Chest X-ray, AP view. Patient: 72 years old, sex M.
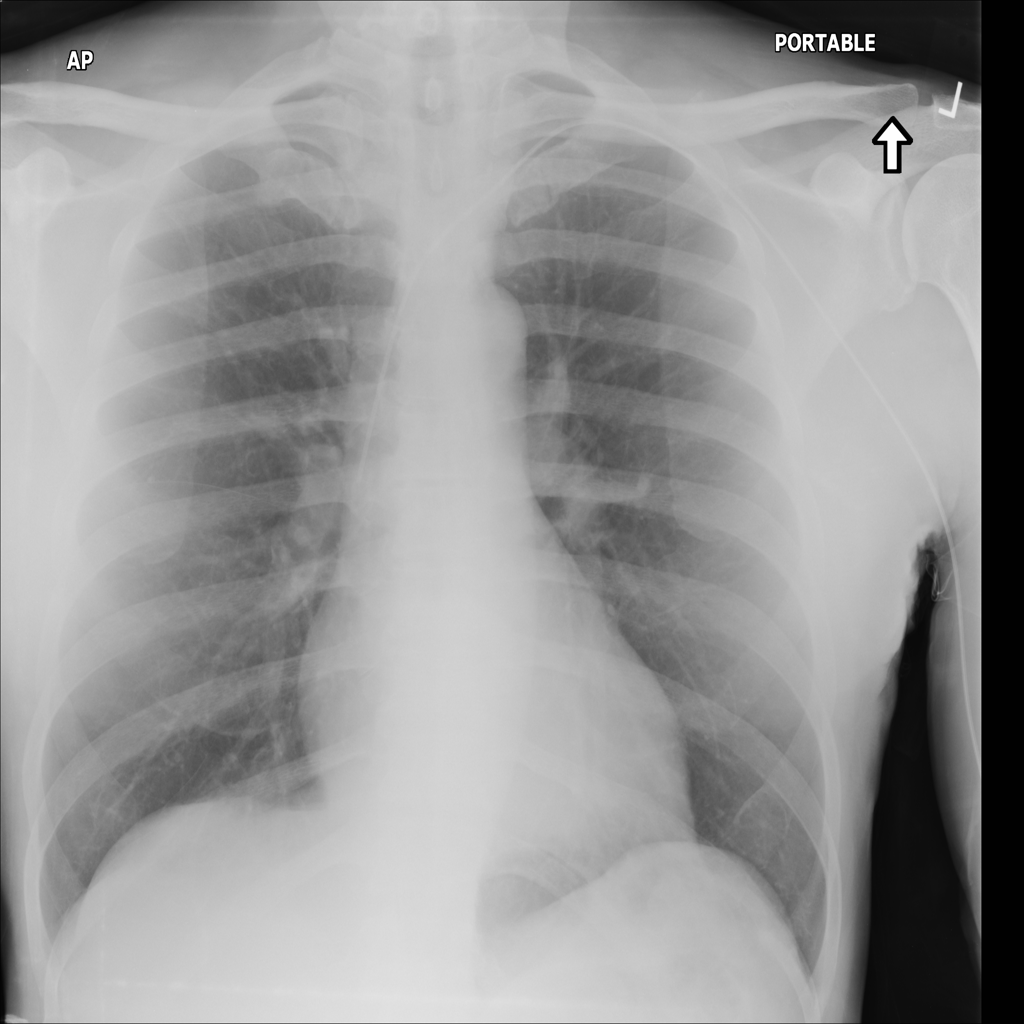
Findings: No Finding